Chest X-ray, PA view. Patient: 33 years old, sex M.
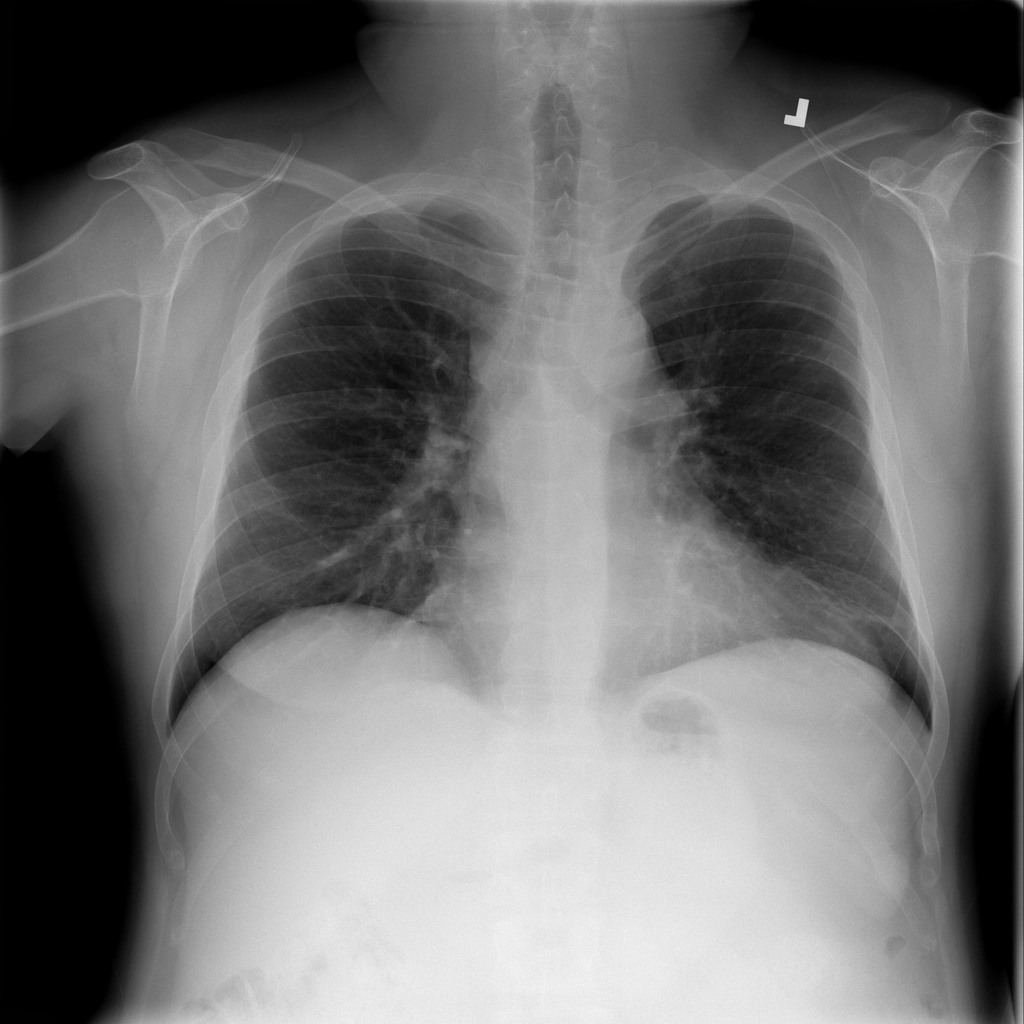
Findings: Atelectasis, Infiltration